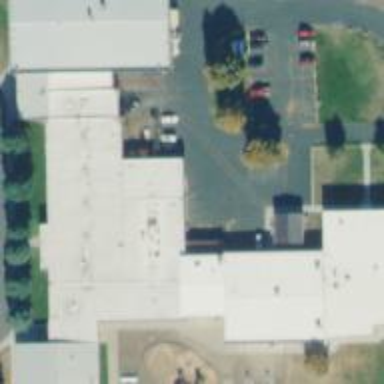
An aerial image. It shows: School building.